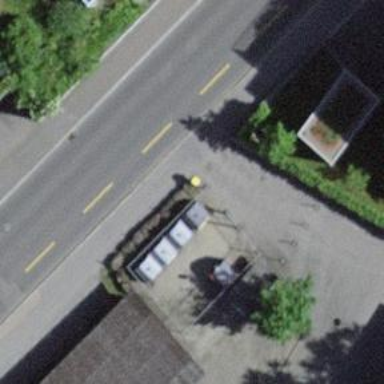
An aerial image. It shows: Post box.